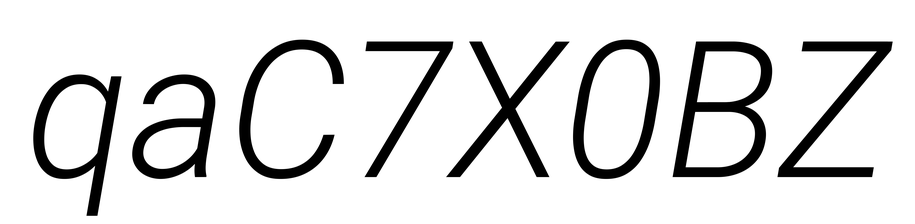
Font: Roboto-Italic_Light_Italic